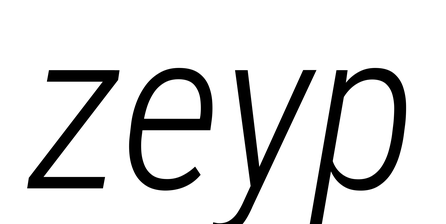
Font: Roboto-Italic_Condensed_Light_Italic